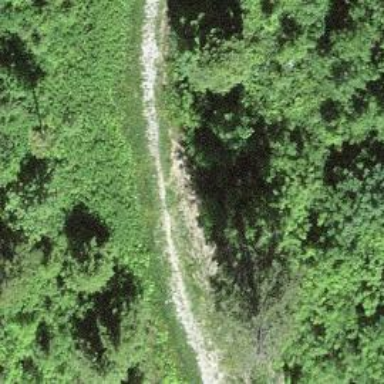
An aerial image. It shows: Intermediate level Nordic path with gravel surface. It is groomed for classic and skating.